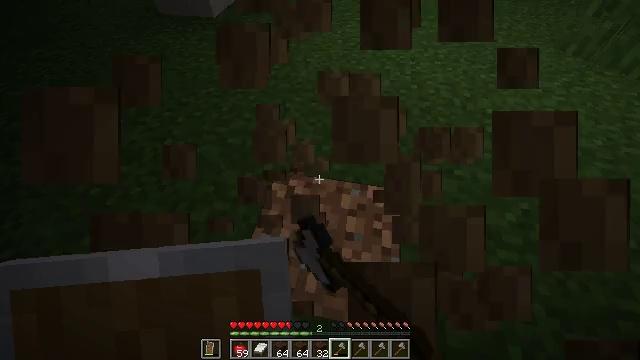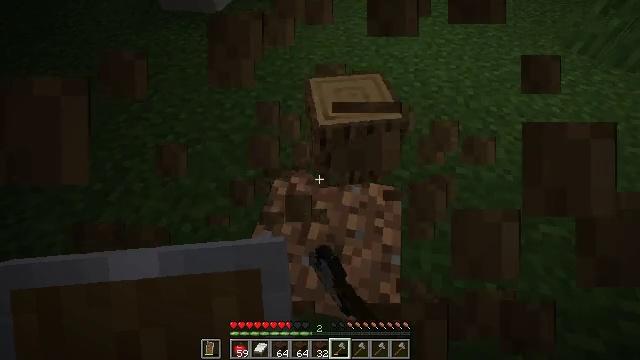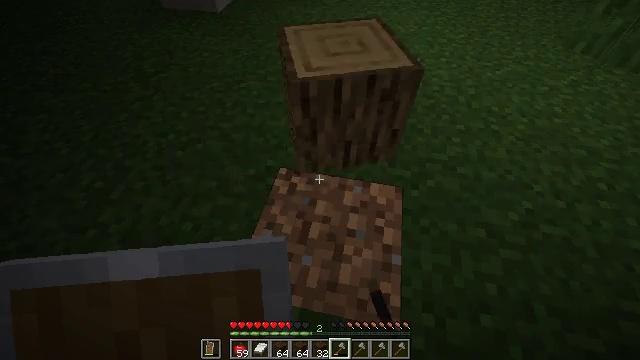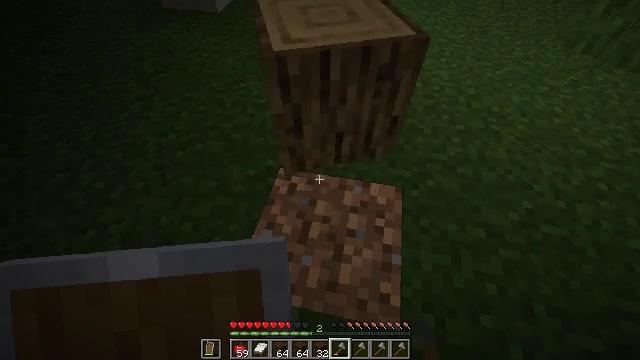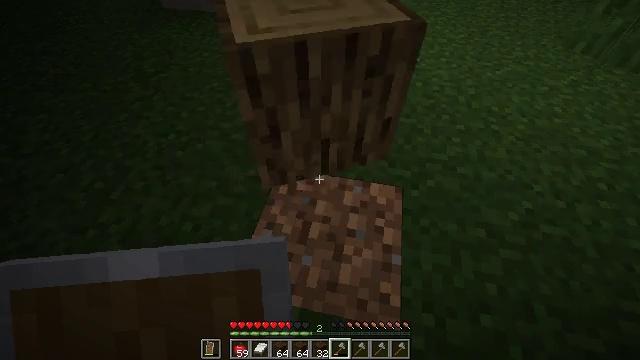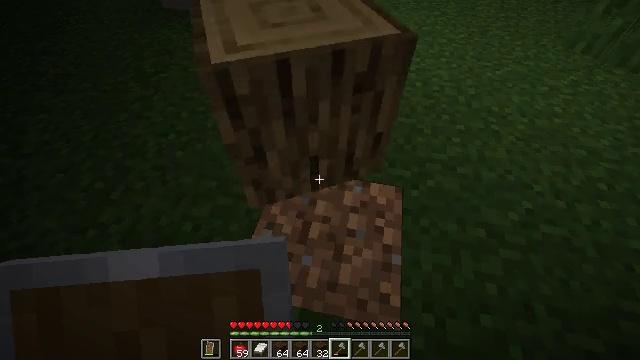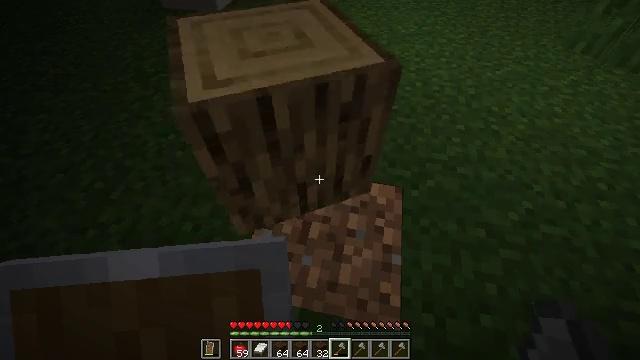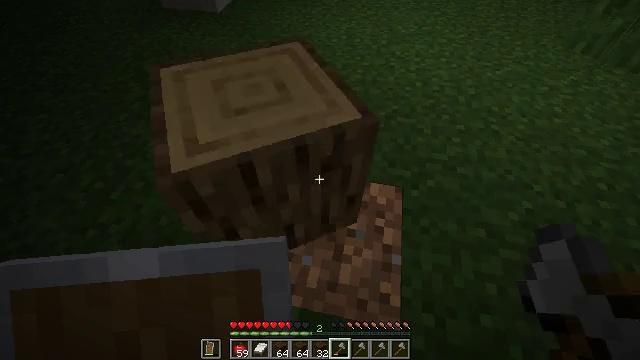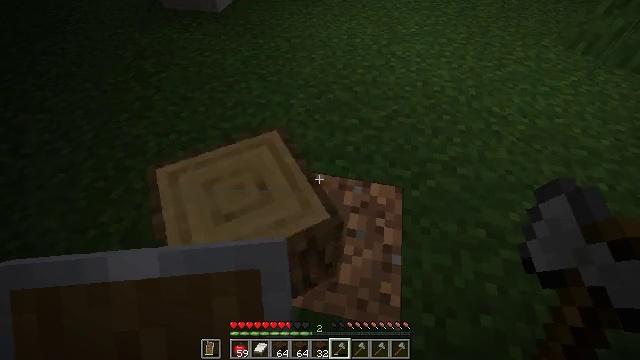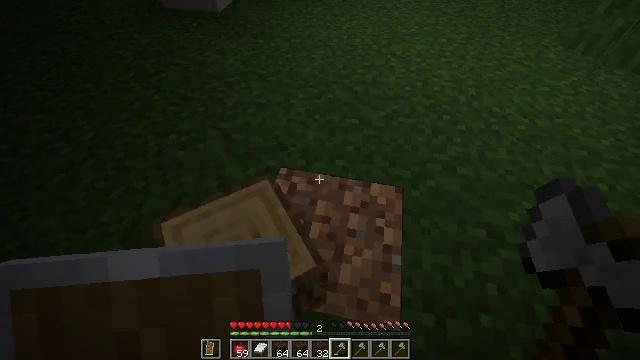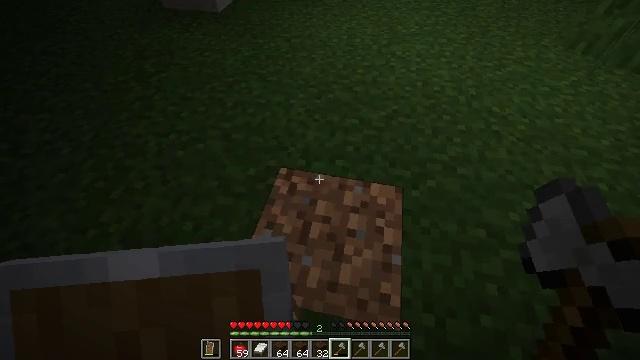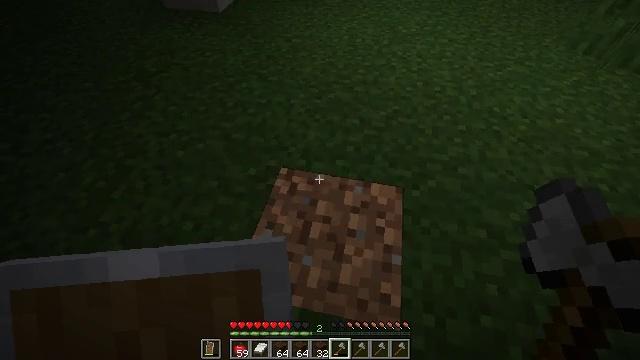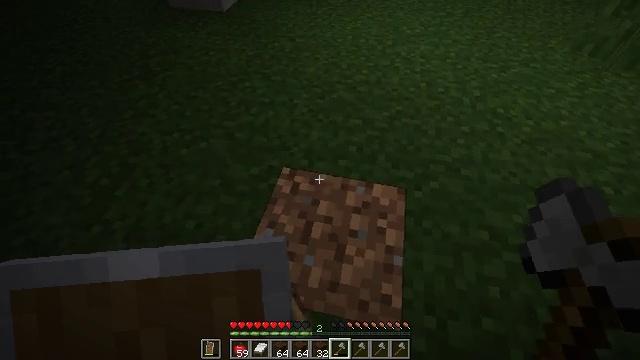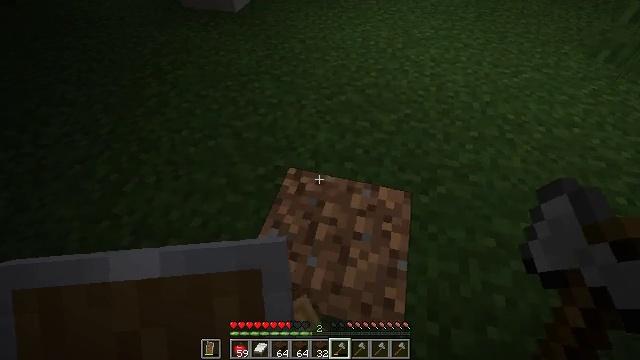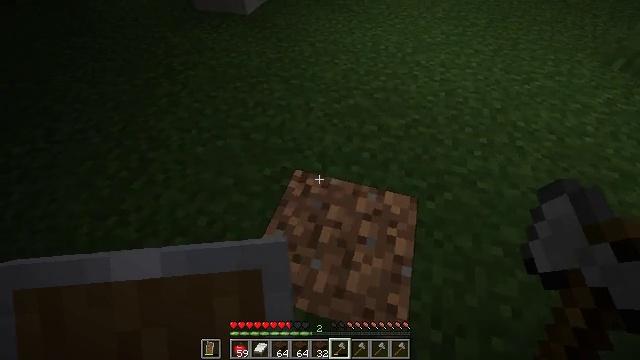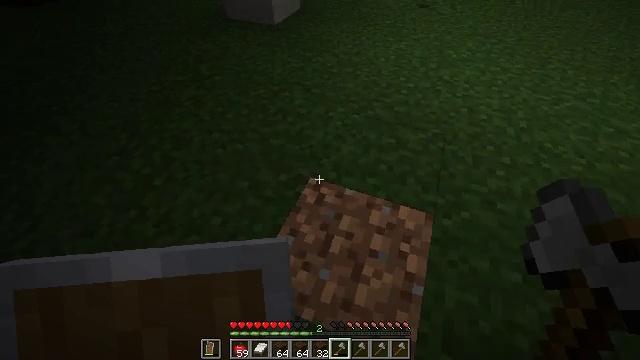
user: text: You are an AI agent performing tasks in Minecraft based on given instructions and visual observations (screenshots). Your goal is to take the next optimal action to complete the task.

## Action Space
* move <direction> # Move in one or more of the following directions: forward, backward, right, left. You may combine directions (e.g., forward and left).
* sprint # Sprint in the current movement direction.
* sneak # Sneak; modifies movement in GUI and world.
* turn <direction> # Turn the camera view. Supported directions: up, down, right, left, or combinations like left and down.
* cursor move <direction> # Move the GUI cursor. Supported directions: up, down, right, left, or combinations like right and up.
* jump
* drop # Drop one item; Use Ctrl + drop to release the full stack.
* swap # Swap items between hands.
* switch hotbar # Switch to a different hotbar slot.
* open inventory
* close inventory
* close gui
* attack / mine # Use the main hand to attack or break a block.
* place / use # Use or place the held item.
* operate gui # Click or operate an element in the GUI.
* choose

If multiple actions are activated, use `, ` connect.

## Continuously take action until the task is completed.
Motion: motion action
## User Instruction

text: Gather birch log for crafting.
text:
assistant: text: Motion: no_op
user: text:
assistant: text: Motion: no_op
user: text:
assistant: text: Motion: no_op
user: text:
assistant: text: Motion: no_op
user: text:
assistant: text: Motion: no_op
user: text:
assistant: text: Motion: no_op
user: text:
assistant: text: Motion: no_op
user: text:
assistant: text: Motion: no_op
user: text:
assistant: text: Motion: no_op
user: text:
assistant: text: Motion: no_op
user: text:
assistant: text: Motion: no_op
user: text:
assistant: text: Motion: no_op
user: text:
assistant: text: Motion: turn left
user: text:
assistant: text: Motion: turn left
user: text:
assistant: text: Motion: turn left and up
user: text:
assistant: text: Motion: turn left and up
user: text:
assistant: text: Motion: turn left and up
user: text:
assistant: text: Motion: turn left and up
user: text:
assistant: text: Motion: turn left and up
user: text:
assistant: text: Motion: turn left and up
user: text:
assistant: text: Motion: no_op
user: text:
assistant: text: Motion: no_op
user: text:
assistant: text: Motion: no_op
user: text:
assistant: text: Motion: turn right
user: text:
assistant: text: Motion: turn right
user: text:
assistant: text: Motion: turn down
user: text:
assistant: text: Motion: turn left and down
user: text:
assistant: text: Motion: turn left
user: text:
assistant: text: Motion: turn left
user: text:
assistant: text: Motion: turn left